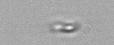
Label: flagellate_morphotype3